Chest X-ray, AP view. Patient: 69 years old, sex M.
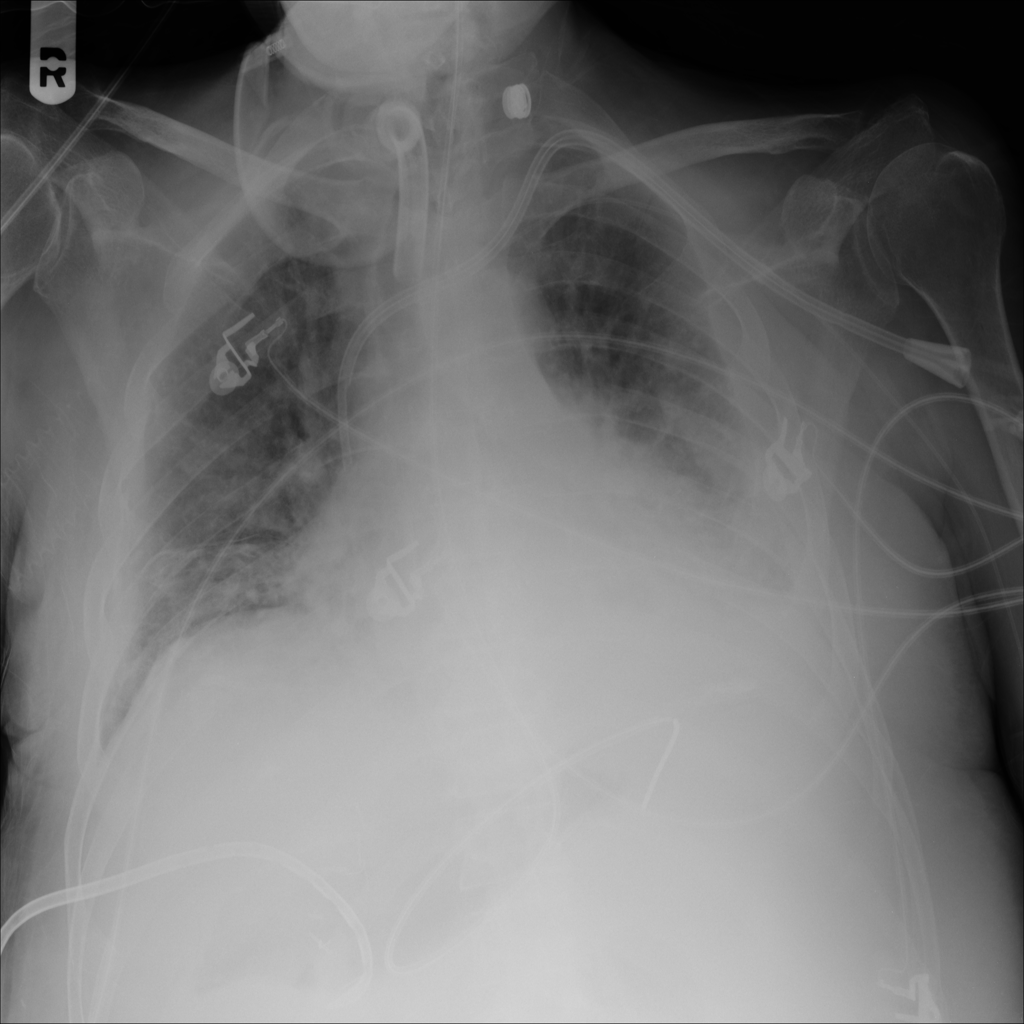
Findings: No Finding